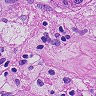
Metastatic tissue present: yes